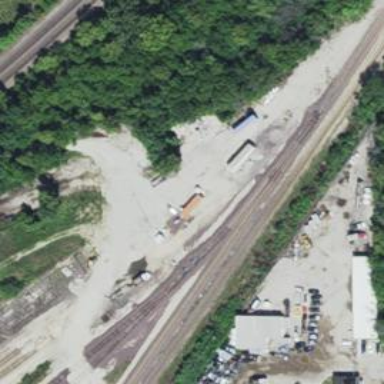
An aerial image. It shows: Abandoned railway.